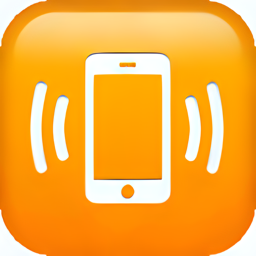
Name: vibration mode
Emoji: 📳
Group: Symbols
Sub-group: av-symbol